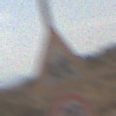
Verkehrszeichen: KinderRechts
Zusatzzeichen unten: Geschwindigkeit20
Umgebung: Outdoor, Nature
Tageszeit: Midday
Wetter: PartlyCloudy
Licht: Natural
Jahreszeit: NotSpecified
Kontrast: HighContrast